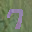
Label: 7